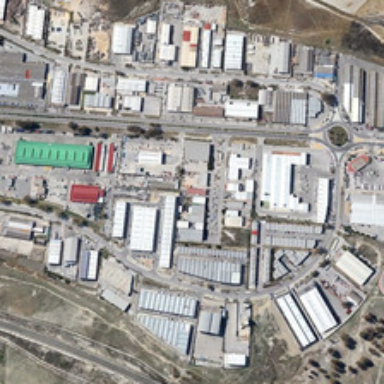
Many buildings are in an industrial area .